Field crop: maize
Growth stage: 1
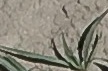
Species: sorghum